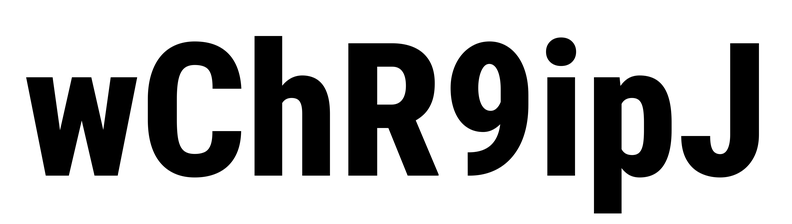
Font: Roboto_Condensed_ExtraBold